Interaction volume radius: 5 \u00c5
Interaction volume height: 15 \u00c5
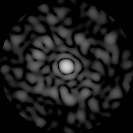
Disorder parameter: 0.8159